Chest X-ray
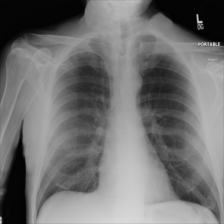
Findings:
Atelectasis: negative
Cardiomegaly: negative
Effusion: negative
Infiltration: negative
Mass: positive
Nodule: negative
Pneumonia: negative
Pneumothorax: negative
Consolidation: negative
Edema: negative
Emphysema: negative
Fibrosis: negative
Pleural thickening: negative
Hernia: negative